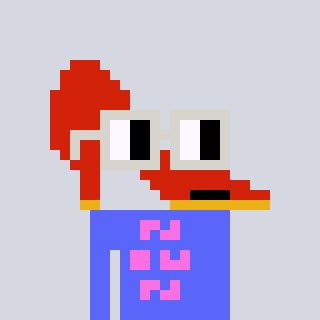
a pixel art character with square light gray glasses, a highheel-shaped head and a purple-colored body on a cool background